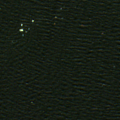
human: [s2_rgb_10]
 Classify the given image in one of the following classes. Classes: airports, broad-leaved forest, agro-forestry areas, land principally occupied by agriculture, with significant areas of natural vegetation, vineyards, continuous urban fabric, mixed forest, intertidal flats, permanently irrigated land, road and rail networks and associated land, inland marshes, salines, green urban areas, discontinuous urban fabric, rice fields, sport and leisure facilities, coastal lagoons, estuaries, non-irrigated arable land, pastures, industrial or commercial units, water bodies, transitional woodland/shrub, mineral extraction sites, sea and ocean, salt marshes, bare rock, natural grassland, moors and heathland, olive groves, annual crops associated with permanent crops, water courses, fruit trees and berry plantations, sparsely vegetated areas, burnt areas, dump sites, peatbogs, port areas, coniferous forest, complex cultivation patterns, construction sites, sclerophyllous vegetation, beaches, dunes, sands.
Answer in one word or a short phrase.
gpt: sea and ocean